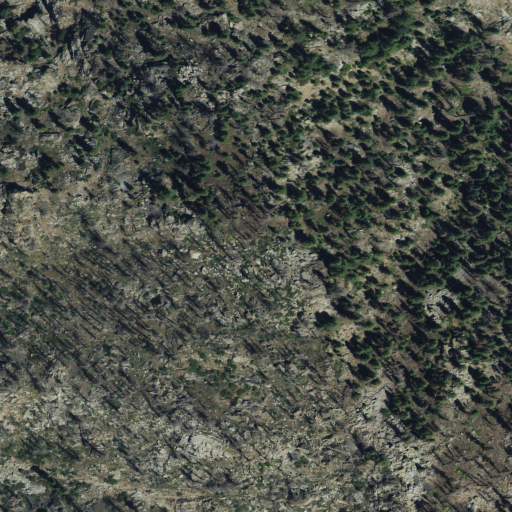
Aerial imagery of ridge(s) in California named Eagle Spur containing shrub, evergreen forest, and grassland